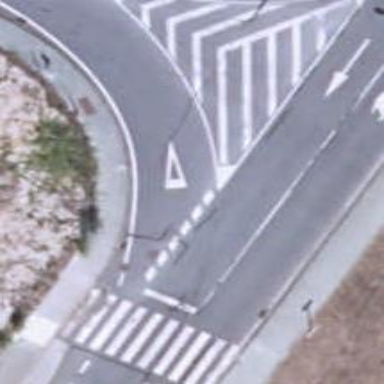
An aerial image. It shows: Road with "give way" sign.